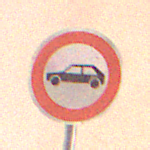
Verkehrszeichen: VerbotPersonenkraftwagen
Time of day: Midday
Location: Outdoor (Urban)
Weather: PartlyCloudy
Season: NotSpecified
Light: Natural